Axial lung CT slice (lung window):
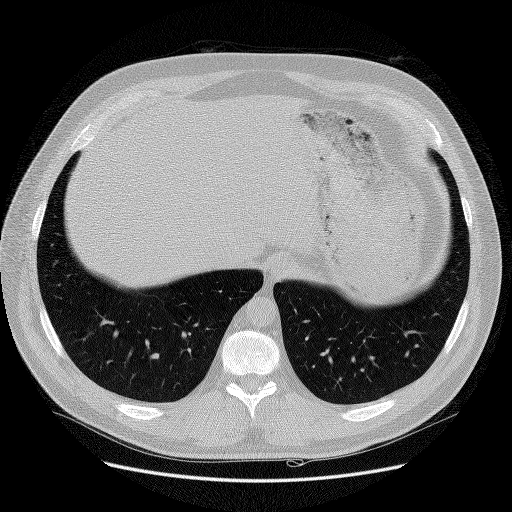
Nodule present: no